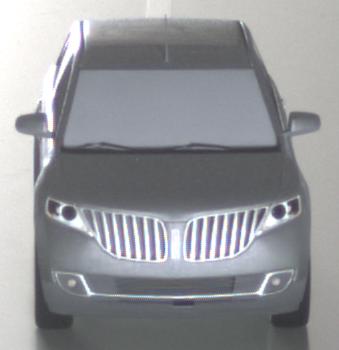
Make: Lincoln
Model: MKX
Detailed model: Gen. 1 CD3
Model produced from: 2010
Model produced until: 2015
Doors: 5
Color: gray
Road condition: wet road
Daytime: midday
Contrast: medium contrast